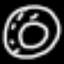
Label: donut